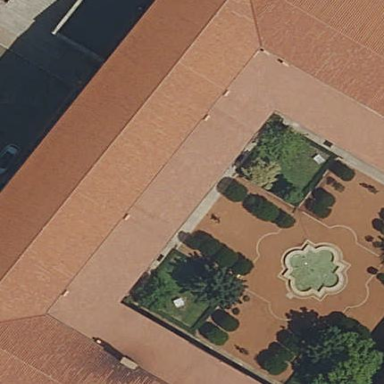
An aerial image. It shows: Building with roof tiles. The roof has skillion shape.